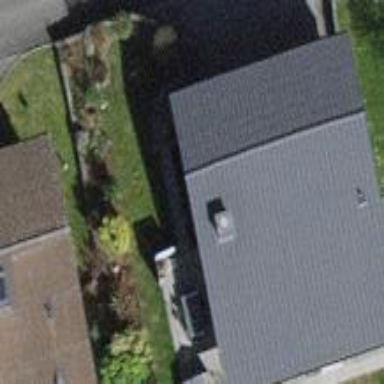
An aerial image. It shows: Simple house.